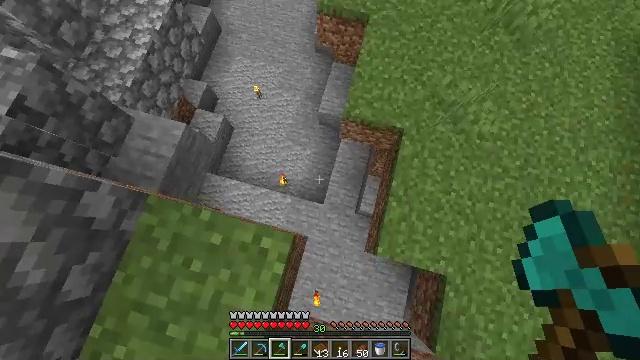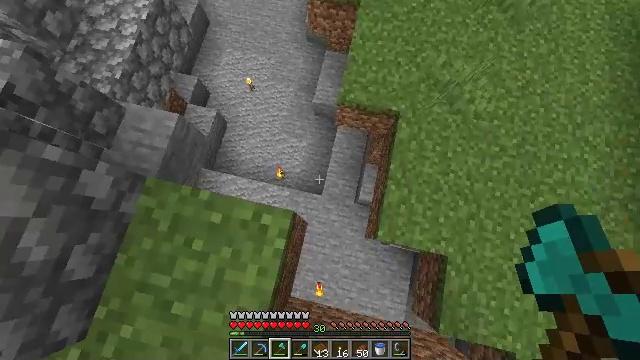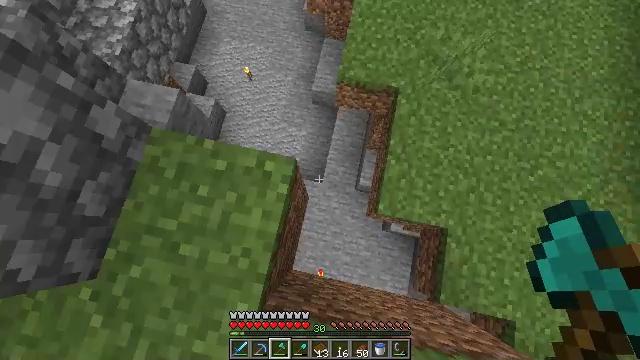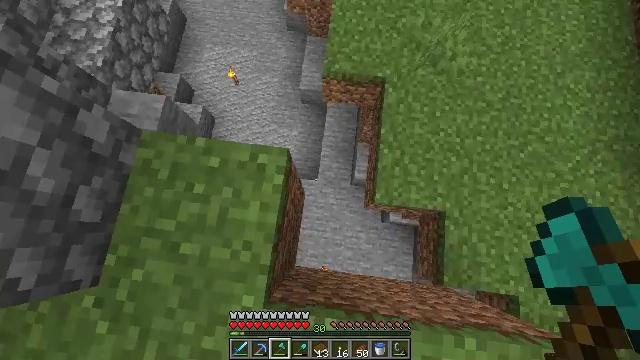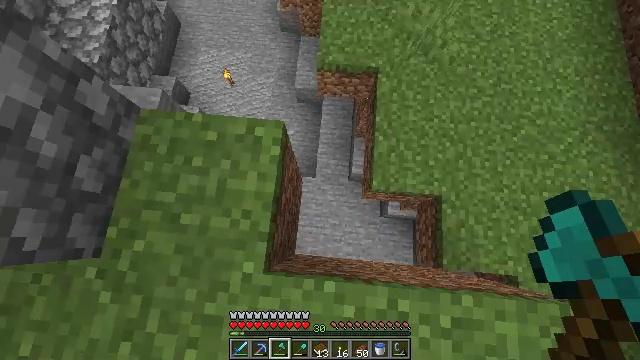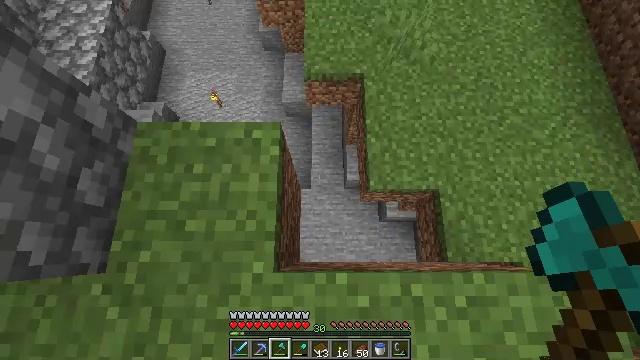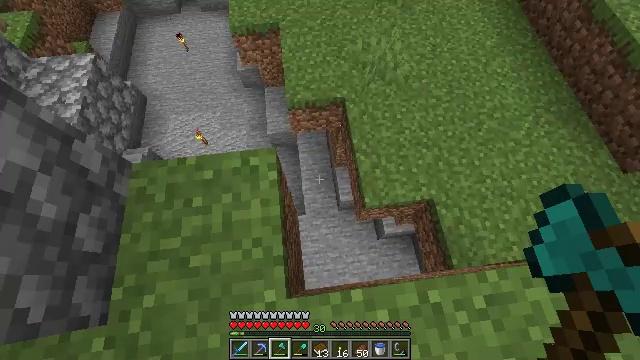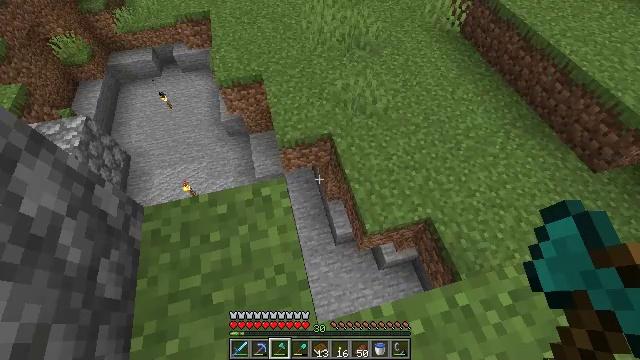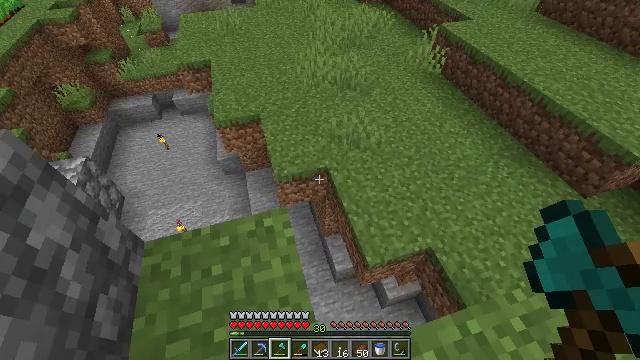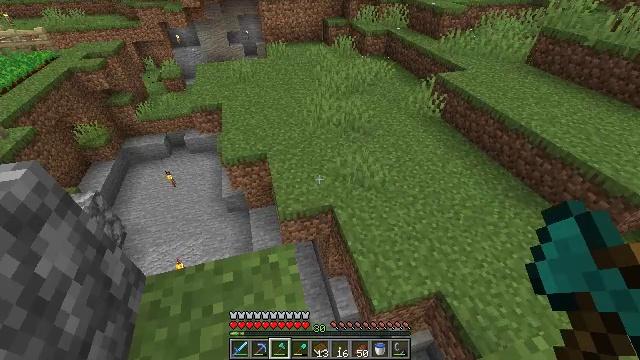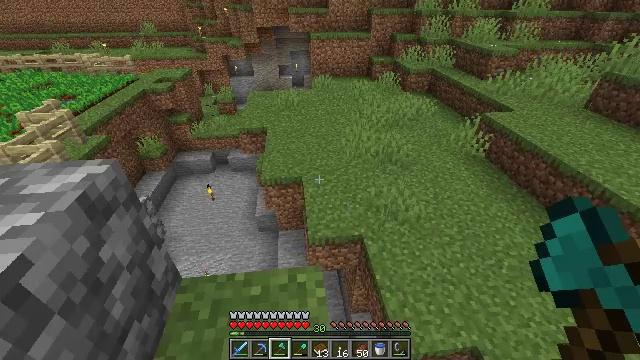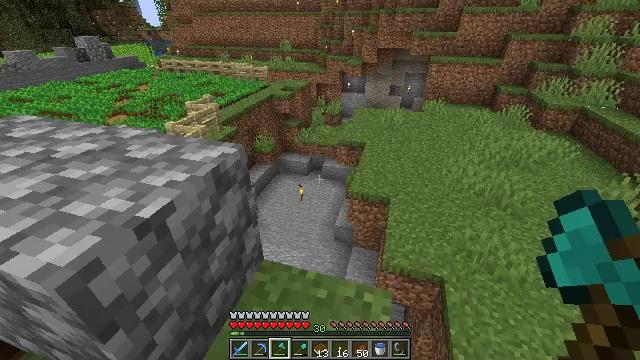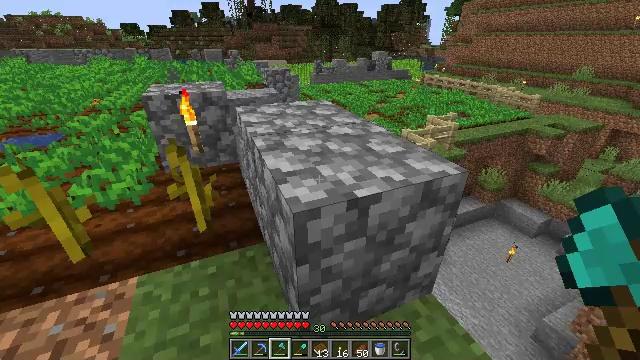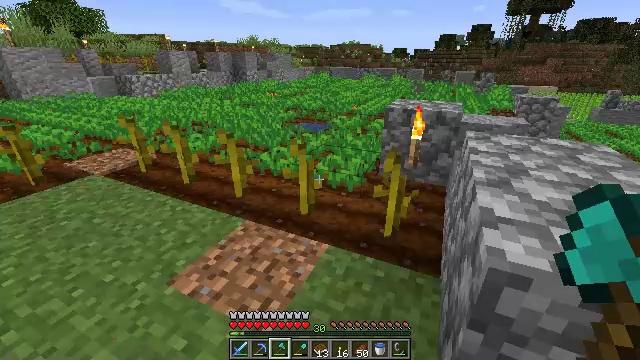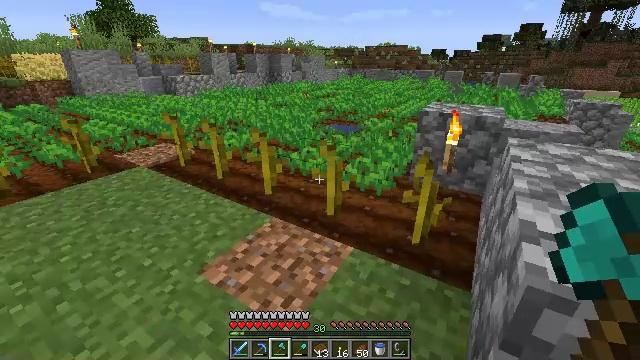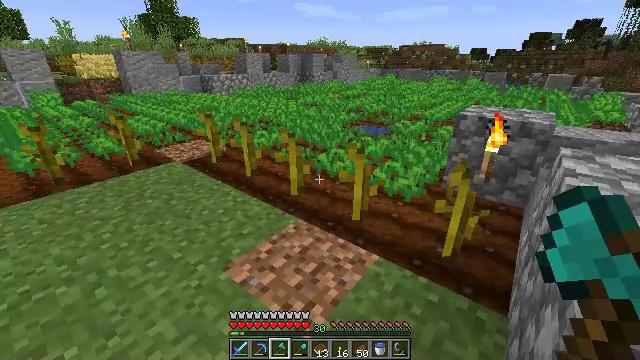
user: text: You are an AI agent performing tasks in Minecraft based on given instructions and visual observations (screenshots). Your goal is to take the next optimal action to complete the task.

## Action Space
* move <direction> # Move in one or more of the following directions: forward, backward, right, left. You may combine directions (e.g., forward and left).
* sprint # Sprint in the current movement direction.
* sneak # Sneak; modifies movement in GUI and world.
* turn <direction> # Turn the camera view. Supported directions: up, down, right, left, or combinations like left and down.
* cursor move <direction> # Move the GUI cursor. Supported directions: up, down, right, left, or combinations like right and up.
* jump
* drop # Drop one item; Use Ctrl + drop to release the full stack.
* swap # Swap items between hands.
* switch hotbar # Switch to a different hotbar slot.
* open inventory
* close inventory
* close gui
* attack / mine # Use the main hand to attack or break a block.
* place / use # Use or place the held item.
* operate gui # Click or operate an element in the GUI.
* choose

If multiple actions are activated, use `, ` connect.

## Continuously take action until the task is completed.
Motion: motion action
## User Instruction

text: Gather the powered rail to store in inventory.
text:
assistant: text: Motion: move back, turn right and down
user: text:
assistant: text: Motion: move back
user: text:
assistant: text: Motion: move back, turn right
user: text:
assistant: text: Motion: turn right
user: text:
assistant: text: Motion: move left, turn right and up
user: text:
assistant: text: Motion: move back and move left, turn right and up
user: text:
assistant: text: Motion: move back and move left, turn right and up
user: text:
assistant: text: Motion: turn right and up
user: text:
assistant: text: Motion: turn left and up
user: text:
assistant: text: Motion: turn left and up
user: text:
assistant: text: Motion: turn left and up
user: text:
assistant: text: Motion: turn left and up
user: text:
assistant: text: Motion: turn left and up
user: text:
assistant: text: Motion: turn left
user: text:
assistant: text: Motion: move forward, sprint, turn left
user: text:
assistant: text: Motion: move forward, sprint, turn left
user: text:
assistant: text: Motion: move forward, sprint
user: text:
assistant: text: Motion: move forward, sprint, turn left
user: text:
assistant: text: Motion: move forward and move left, sprint, turn right
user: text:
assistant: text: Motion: move forward and move left, sprint, turn right
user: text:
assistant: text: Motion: move forward and move left, sprint, turn right
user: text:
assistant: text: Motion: move forward, sprint, turn right
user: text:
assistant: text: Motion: move forward, sprint, turn right
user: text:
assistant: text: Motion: move forward, sprint
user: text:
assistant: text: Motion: move forward, sprint
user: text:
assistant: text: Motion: move forward, sprint
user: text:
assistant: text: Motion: move forward, sprint, turn right
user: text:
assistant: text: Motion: move forward, sprint, turn right
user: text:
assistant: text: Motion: move forward, sprint, turn right
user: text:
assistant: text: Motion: move forward, sprint, turn right